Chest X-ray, AP view. Patient: 23 years old, sex F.
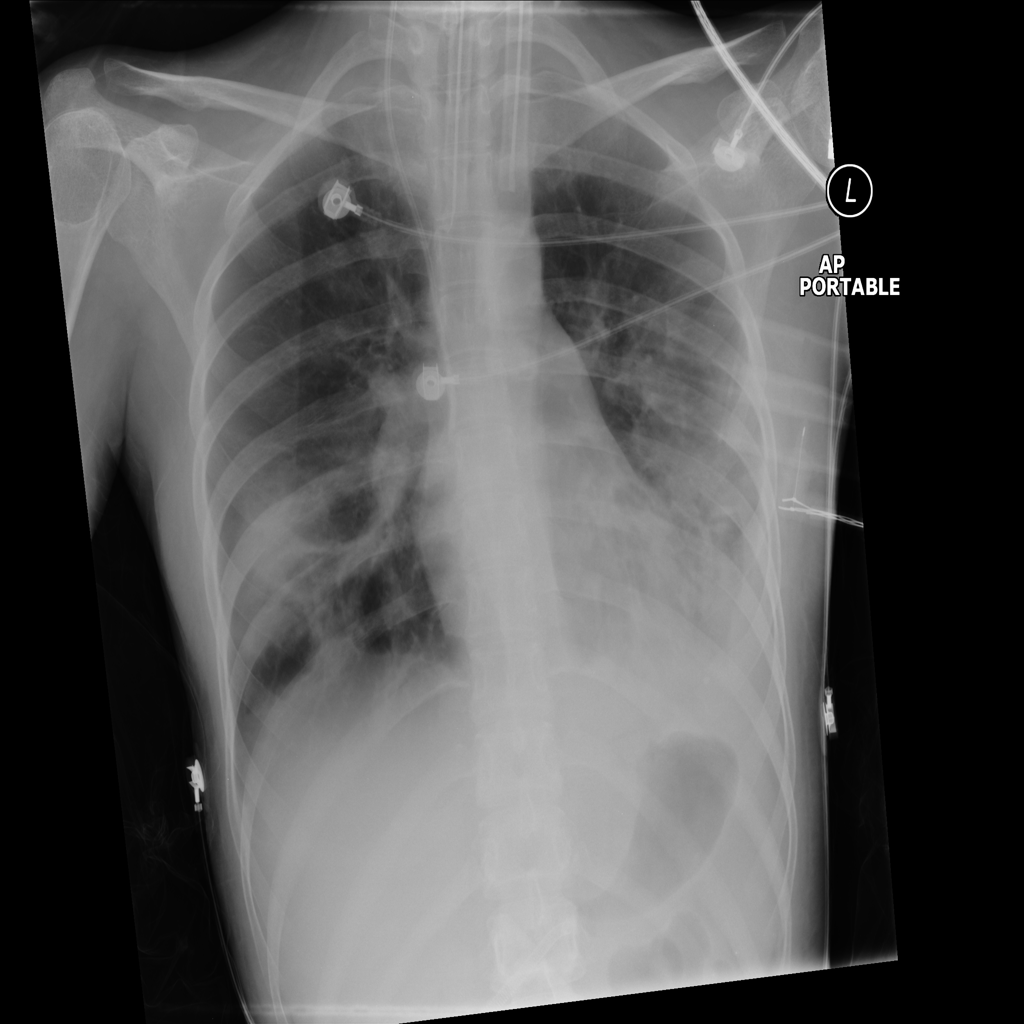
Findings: Infiltration, Pneumonia